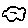
Label: cloud